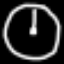
Label: clock